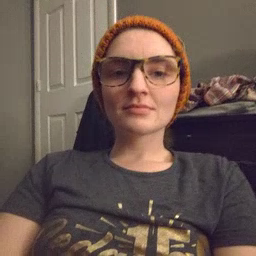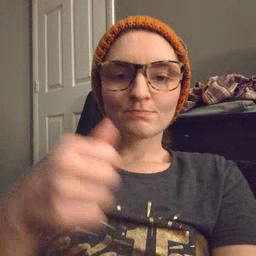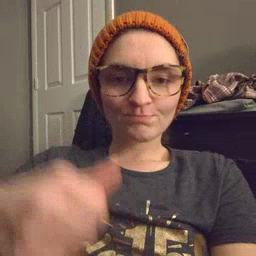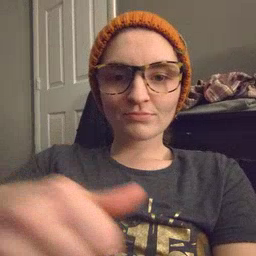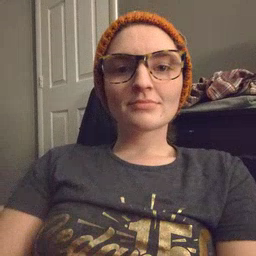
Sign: puzzle